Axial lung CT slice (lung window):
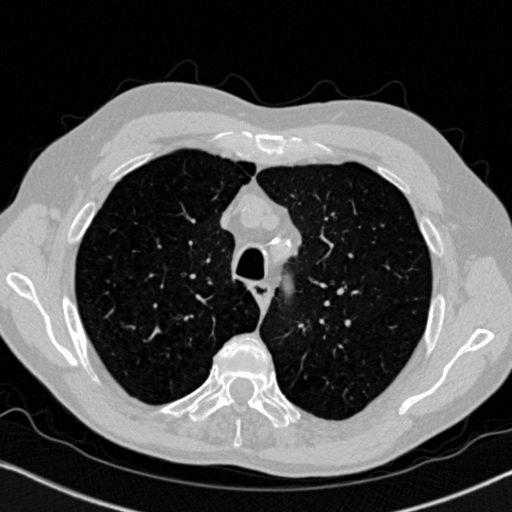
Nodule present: no